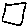
Label: square